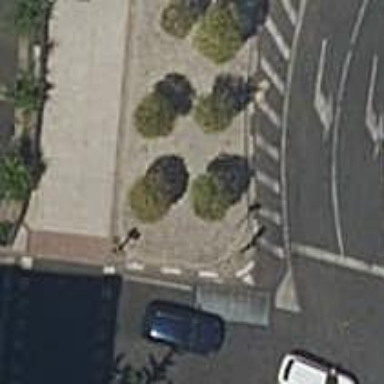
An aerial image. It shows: Kerb serving as barrier.